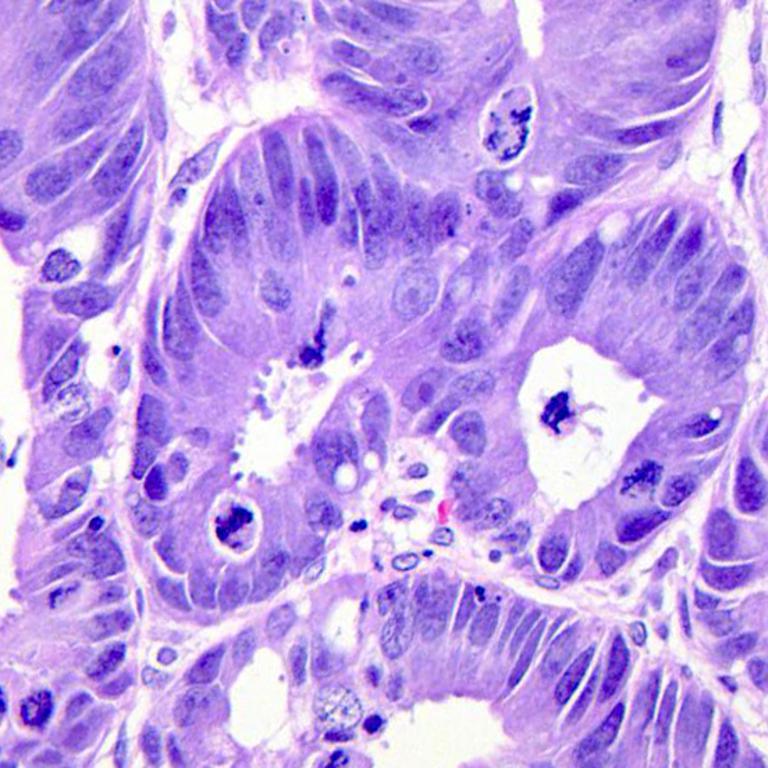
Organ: colon
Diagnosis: adenocarcinomas